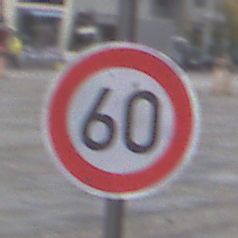
Verkehrszeichen: Geschwindigkeit60
Umgebung: Outdoor, Urban
Tageszeit: Midday
Wetter: Overcast
Licht: Natural
Jahreszeit: NotSpecified
Kontrast: LowContrast